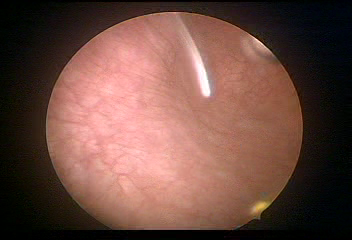
Modality: WLC
Class: Normal mucosa
Bladder cancer association: No